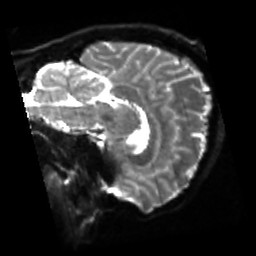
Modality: sbref
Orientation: sagittal
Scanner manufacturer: siemens
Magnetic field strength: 3 T
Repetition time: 4 s
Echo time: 0.0594 s